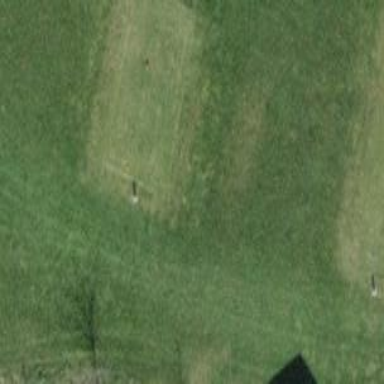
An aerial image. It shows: Grass area designated as golf tee.